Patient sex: M
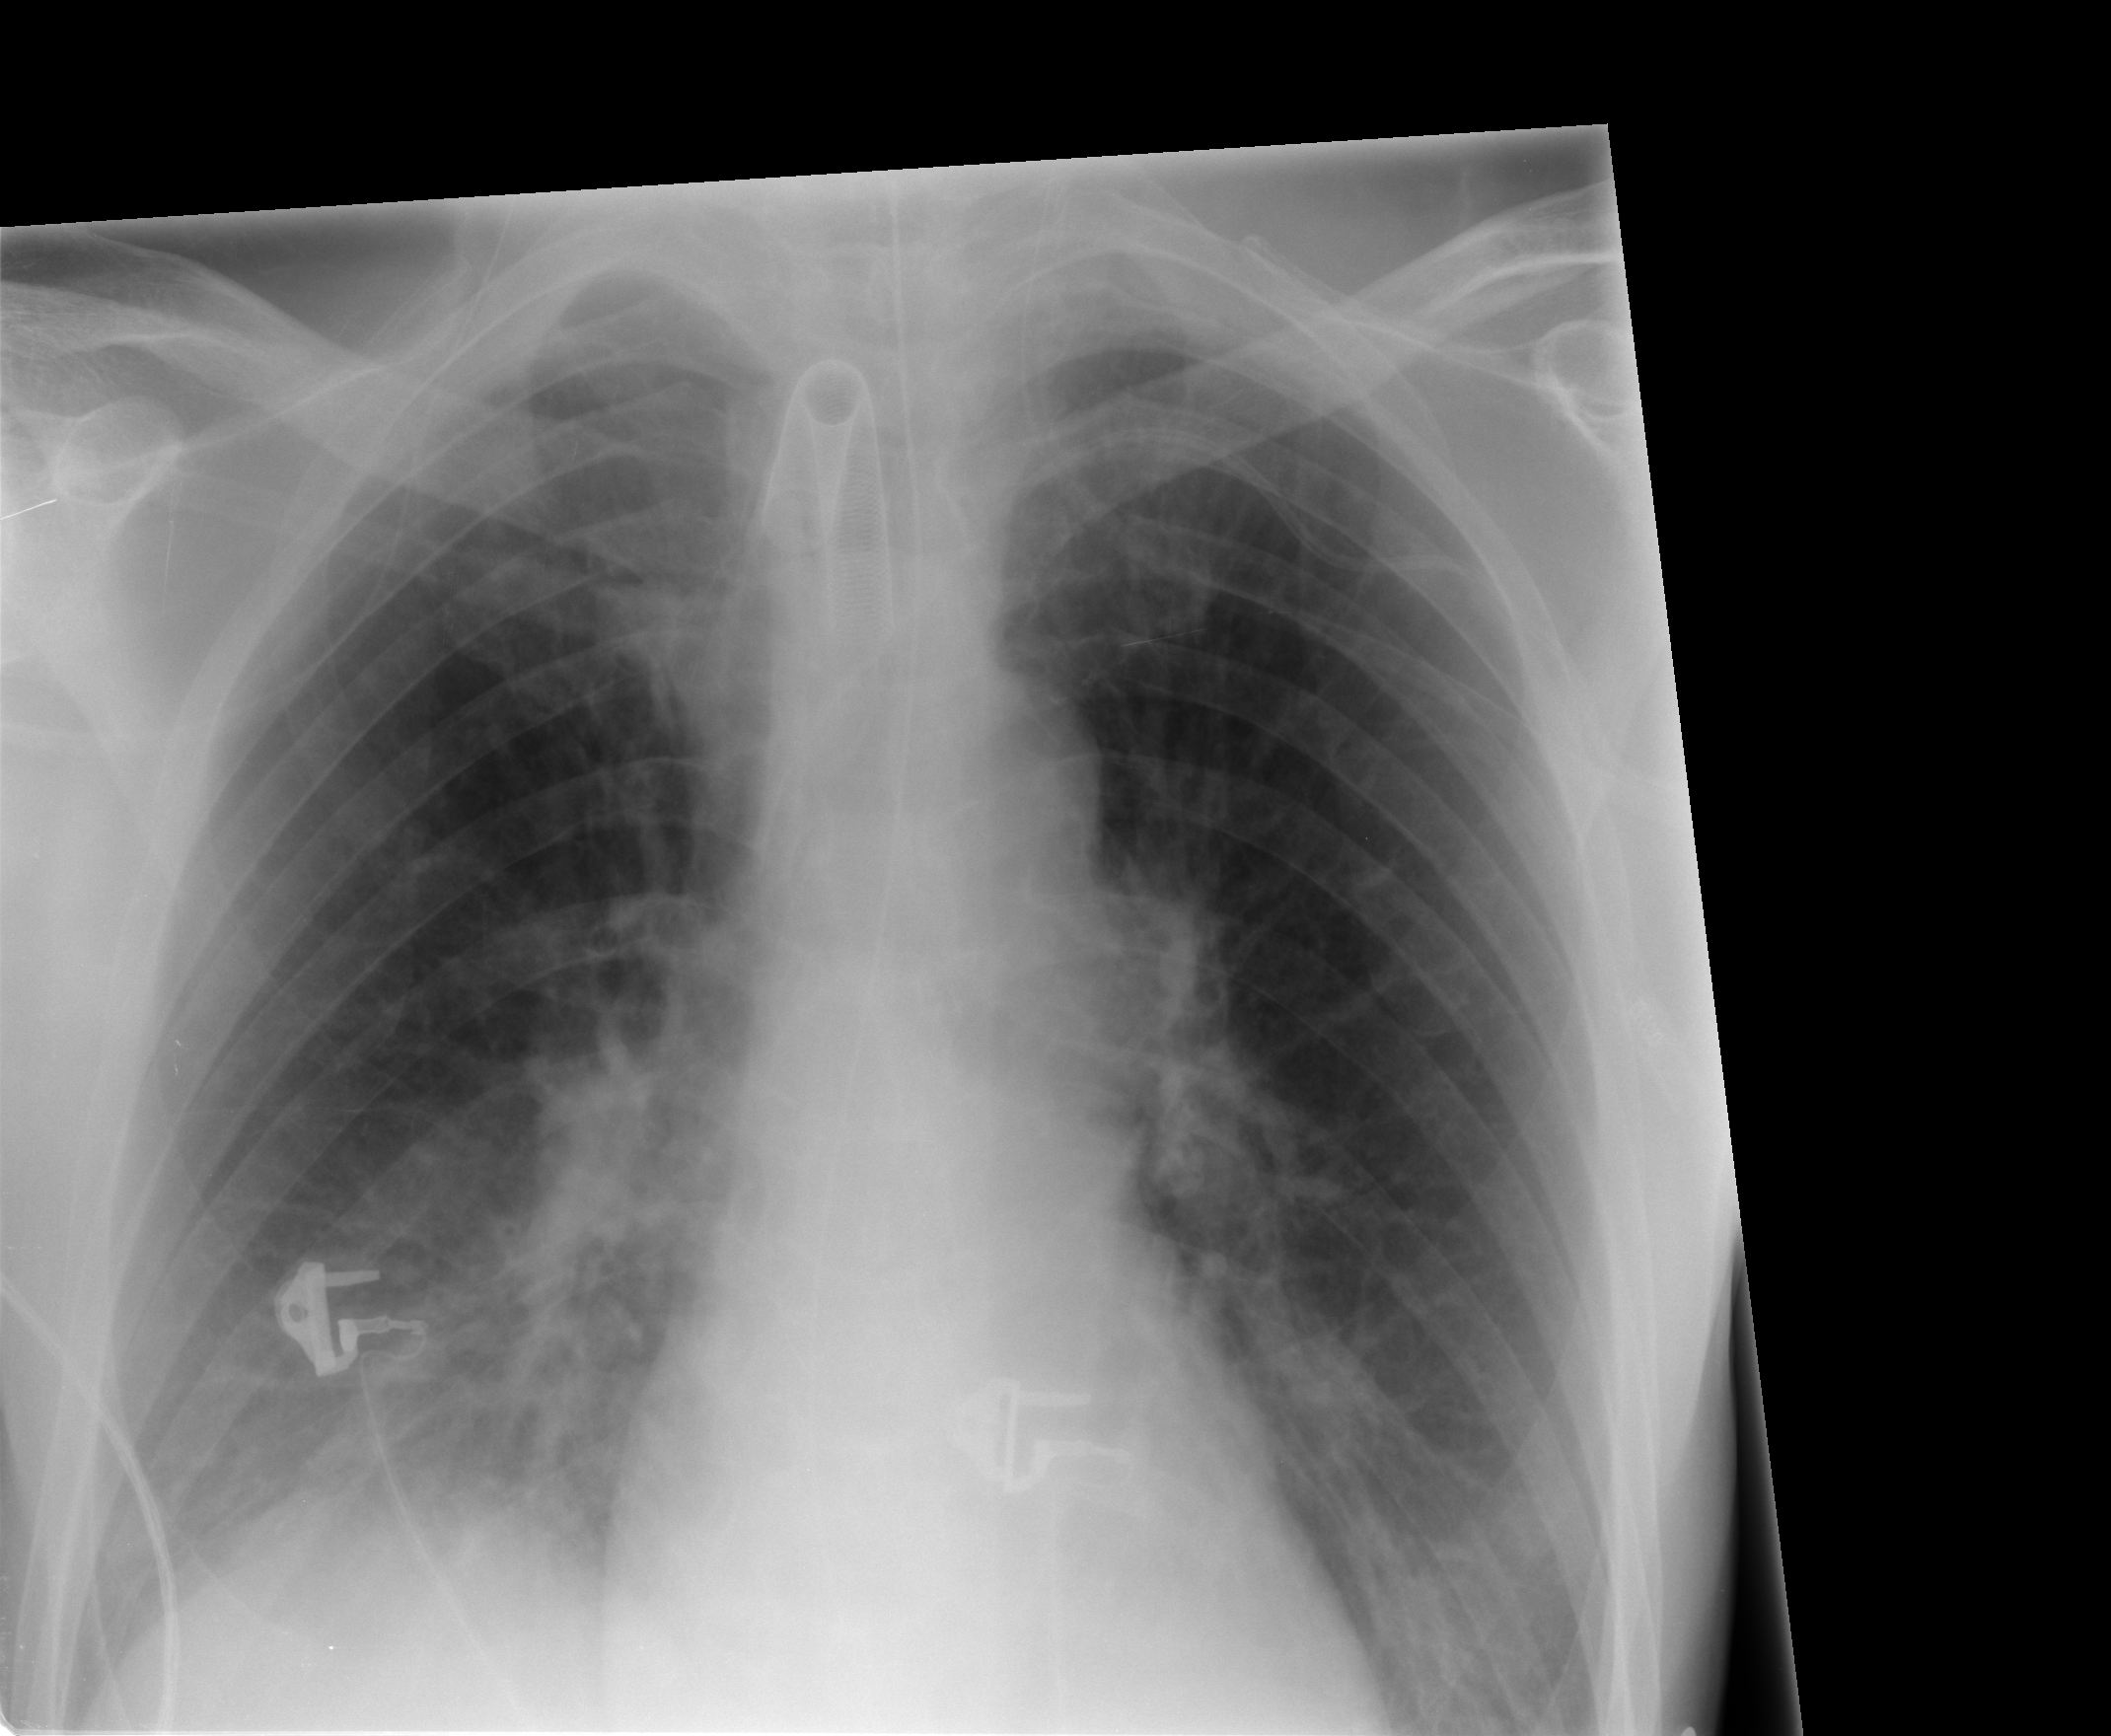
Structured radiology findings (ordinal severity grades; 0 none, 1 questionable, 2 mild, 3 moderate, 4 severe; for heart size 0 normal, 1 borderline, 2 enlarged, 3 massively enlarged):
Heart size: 0
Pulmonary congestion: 0
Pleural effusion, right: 1
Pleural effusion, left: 0
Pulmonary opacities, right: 0
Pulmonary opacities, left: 0
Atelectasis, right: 2
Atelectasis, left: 2